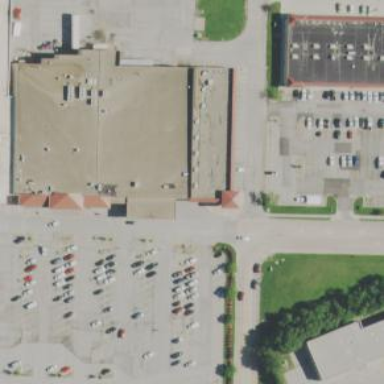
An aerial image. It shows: Pharmacy providing healthcare services.